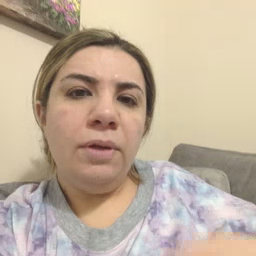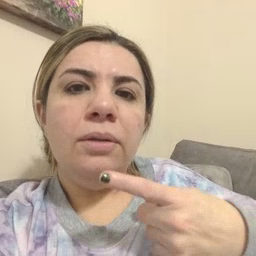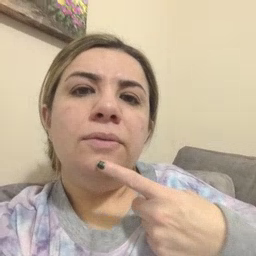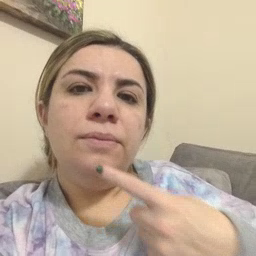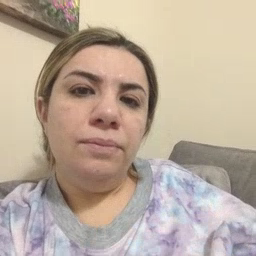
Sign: say